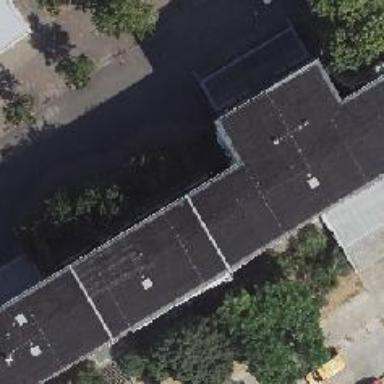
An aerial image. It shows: School building or complex.